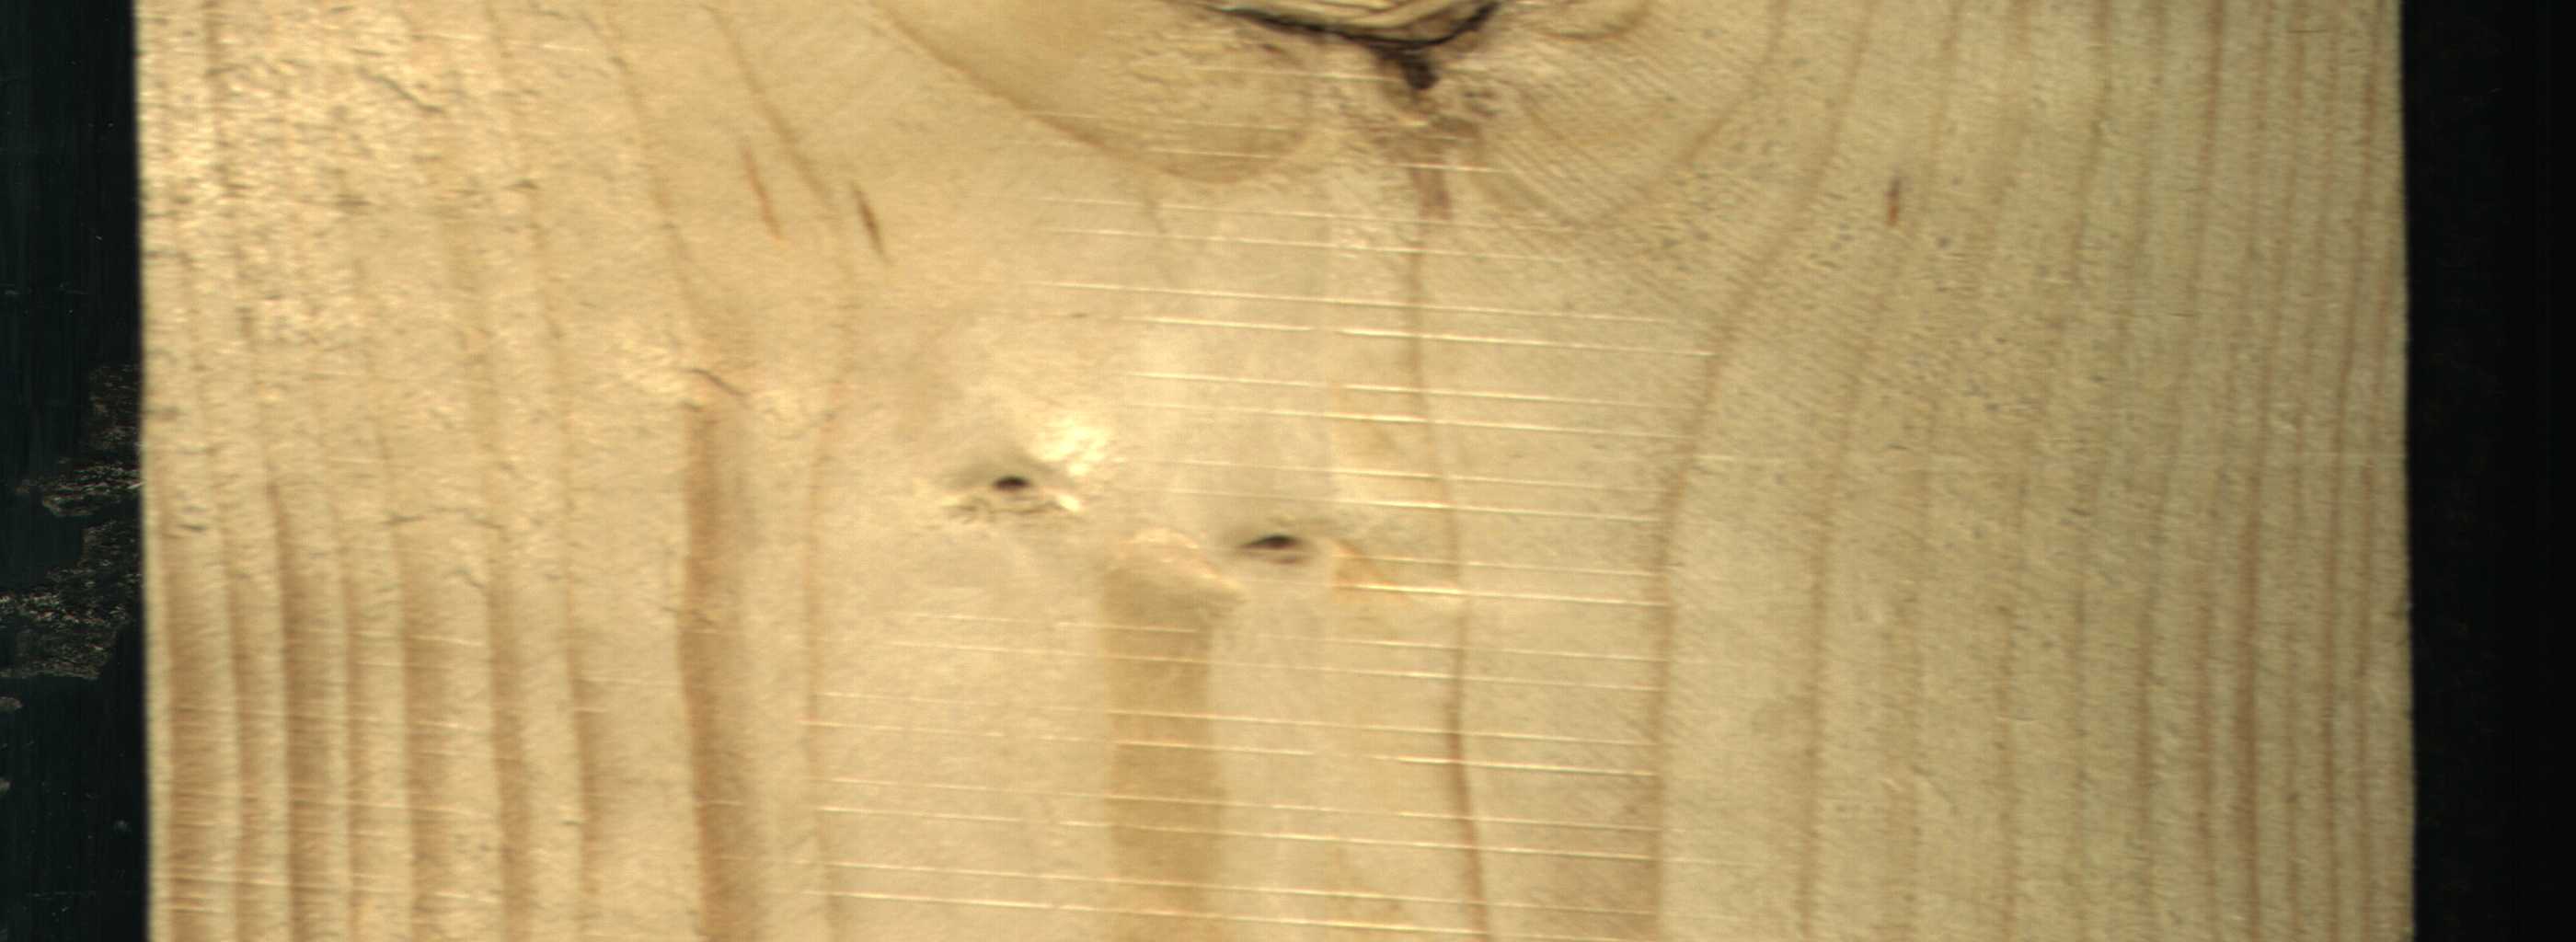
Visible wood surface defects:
Dead_Knot
Live_Knot
Live_Knot